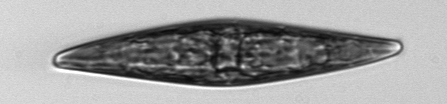
Label: Pleurosigma